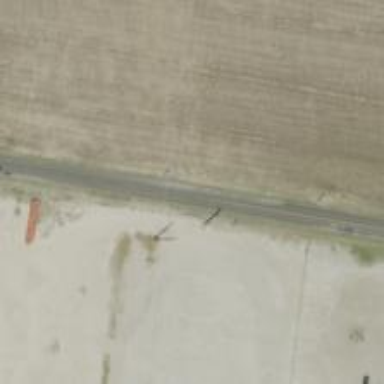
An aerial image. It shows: Power pole.